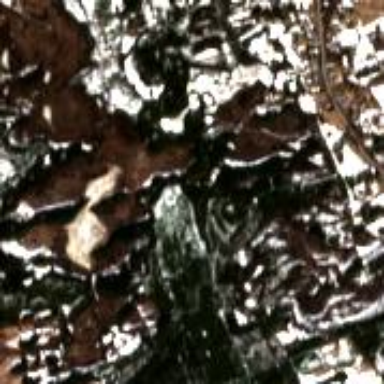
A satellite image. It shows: Bog wetland.